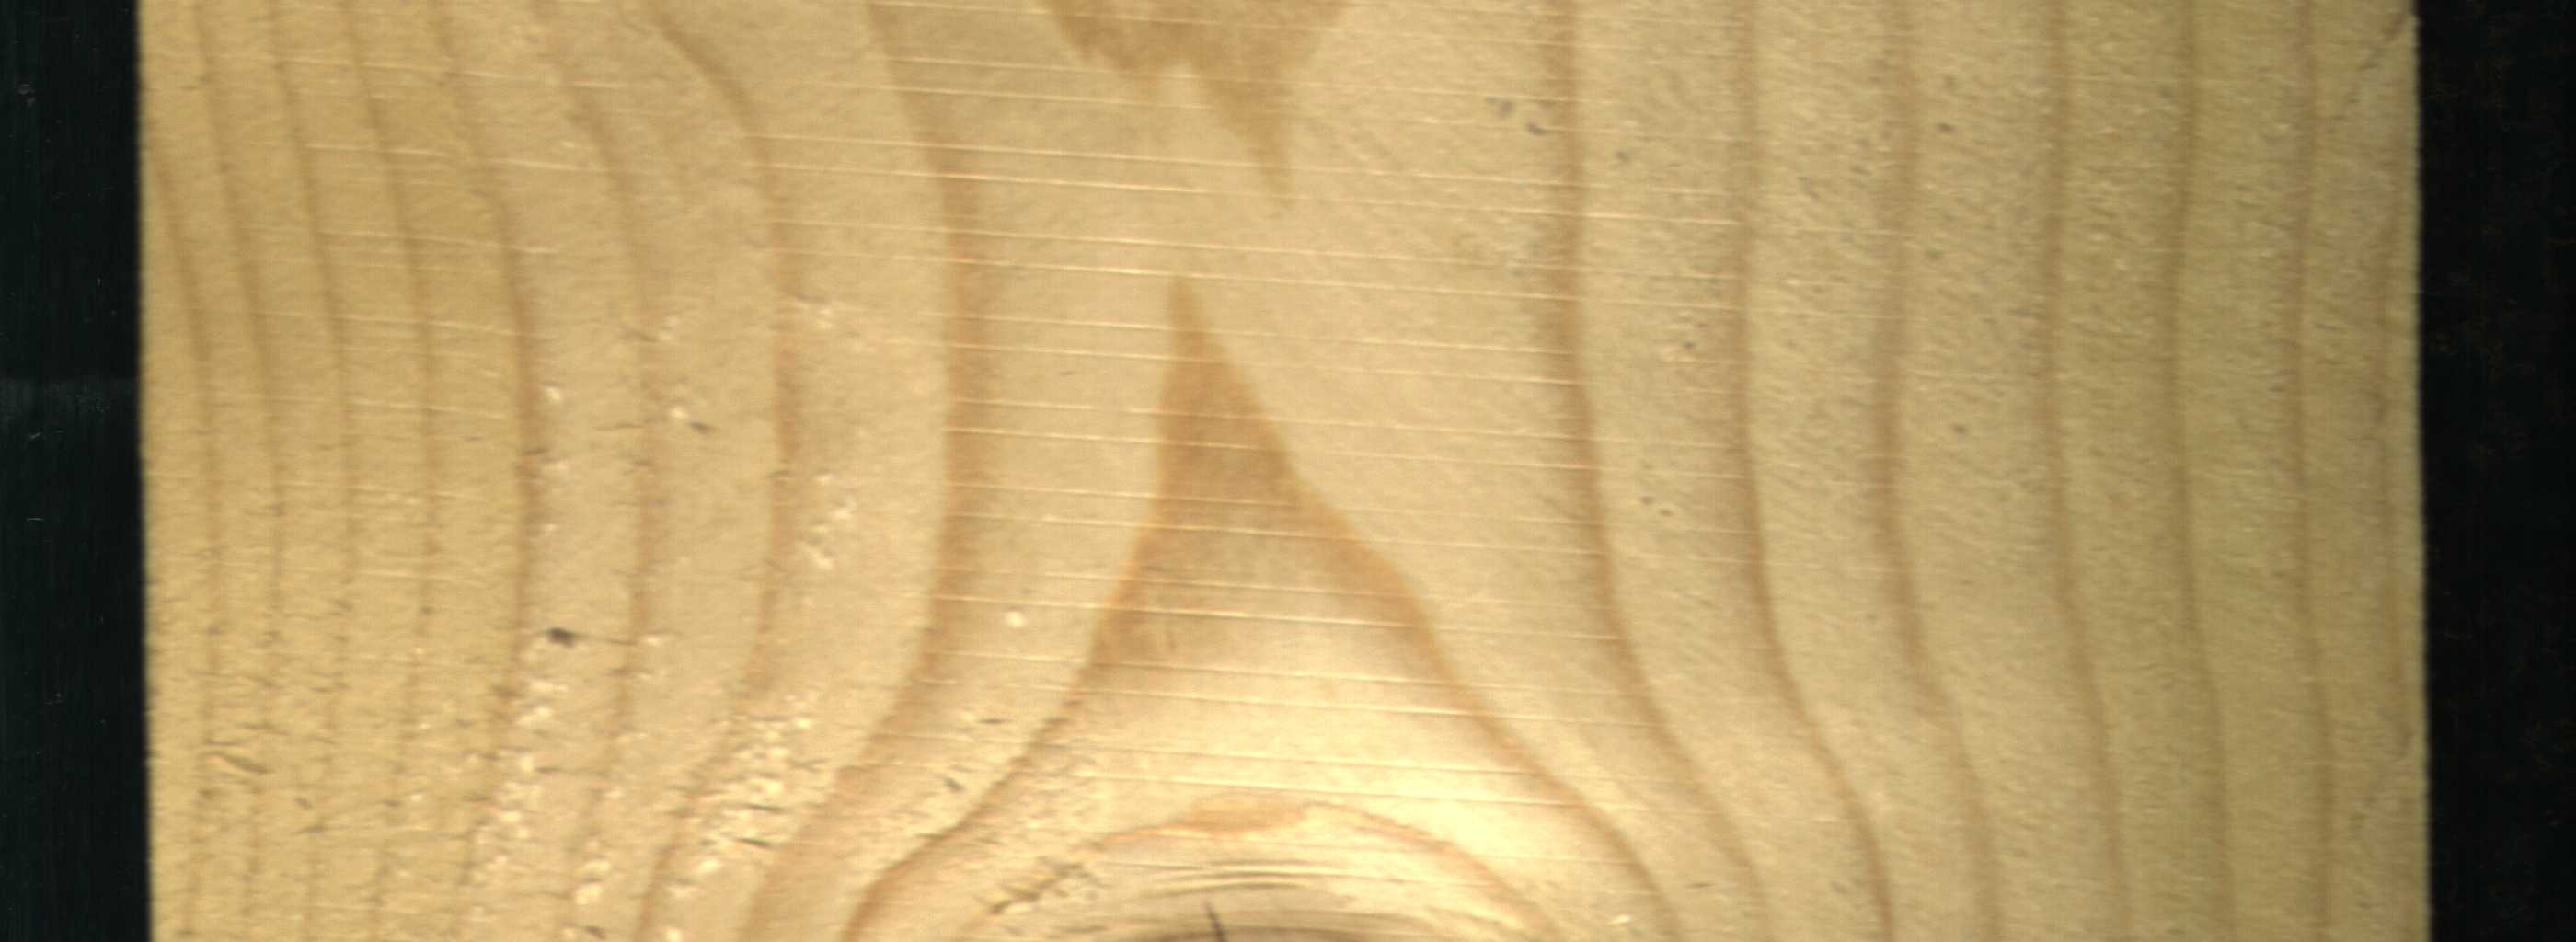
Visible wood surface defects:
knot_with_crack